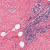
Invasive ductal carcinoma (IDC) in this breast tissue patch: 1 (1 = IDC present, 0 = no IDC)